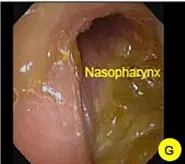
Flexible nasopharyngoscopy examination of nasopharynx. (G, H) following an 8-month post-treatment surveillance, there is no evidence of tumor recurrence in the nasopharyngeal area.
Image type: endoscopy (gi_endoscopy)